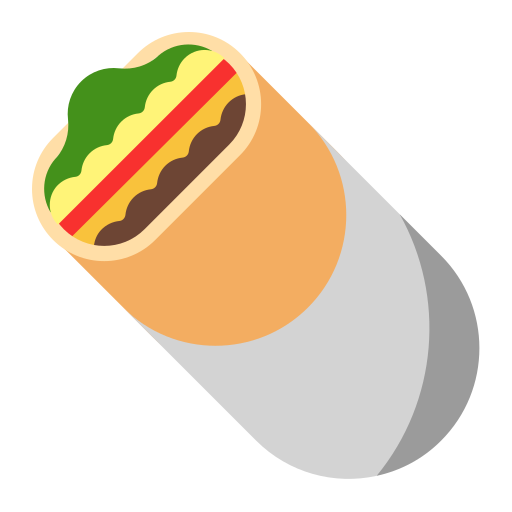
burrito flat